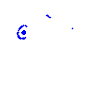
Particle: electron